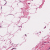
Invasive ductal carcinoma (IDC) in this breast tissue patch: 0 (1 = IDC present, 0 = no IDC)